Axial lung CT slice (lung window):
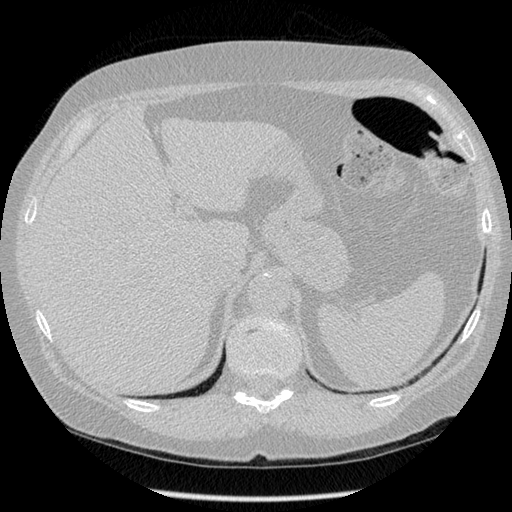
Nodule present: no